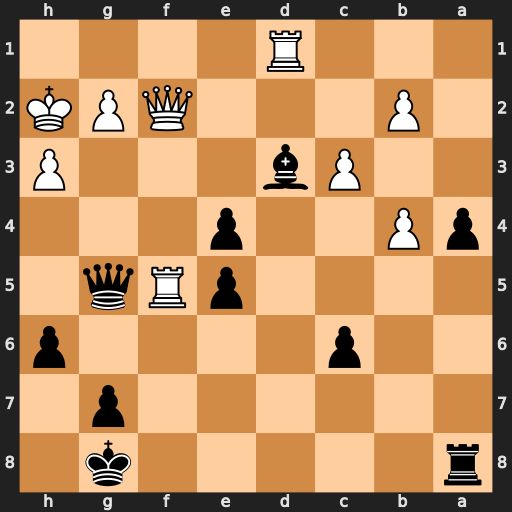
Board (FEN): r5k1/6p1/2p4p/4pRq1/pP2p3/2Pb3P/1P3QPK/3R4
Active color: b
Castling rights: -
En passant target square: -
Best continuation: e3 Rxg5 exf2